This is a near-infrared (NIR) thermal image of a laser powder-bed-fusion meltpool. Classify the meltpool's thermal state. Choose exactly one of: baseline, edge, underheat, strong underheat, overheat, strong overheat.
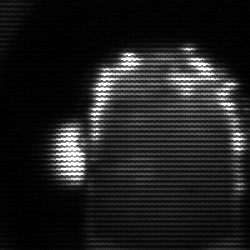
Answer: baseline